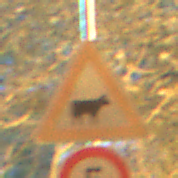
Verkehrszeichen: ViehtriebLinks
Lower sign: Geschwindigkeit5
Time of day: Night
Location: Outdoor (Urban)
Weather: PartlyCloudy
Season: NotSpecified
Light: Artificial